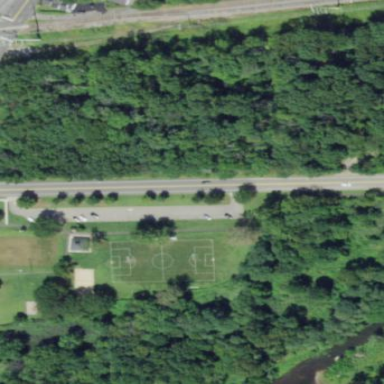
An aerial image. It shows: Recreation ground that serves as park.